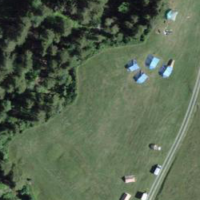
EUNIS habitat code: 24
Species observed at this site:
Oxalis acetosella